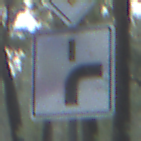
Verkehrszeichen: VerlaufVorfahrtsstrasse8
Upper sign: Vorfahrtsstrasse
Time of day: SunriseSunset
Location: Outdoor (Nature)
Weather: NotSpecified
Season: Autumn
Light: Natural